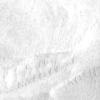
Label: not_dusty